Interaction volume radius: 5 \u00c5
Interaction volume height: 10 \u00c5
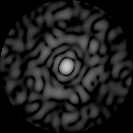
Disorder parameter: 0.8558